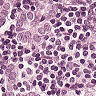
Metastatic tissue present: yes